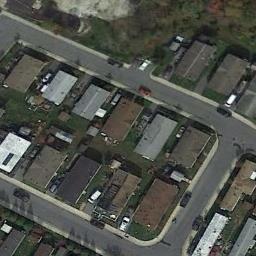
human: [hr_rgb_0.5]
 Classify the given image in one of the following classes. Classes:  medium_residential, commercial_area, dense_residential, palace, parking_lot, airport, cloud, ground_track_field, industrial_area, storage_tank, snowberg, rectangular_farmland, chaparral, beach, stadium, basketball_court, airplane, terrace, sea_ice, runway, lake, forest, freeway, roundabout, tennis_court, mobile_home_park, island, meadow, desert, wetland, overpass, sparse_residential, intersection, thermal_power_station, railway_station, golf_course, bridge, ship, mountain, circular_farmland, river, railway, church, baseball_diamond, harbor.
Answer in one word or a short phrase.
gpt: mobile_home_park